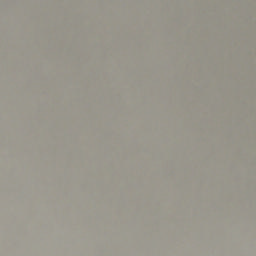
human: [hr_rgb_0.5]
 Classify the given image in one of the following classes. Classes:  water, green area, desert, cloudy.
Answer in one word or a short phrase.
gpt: cloudy